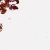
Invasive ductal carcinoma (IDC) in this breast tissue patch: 0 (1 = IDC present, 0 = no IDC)